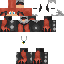
A female human skin with dark skin, wearing brown bald dressed in a red hoodie and red pants, featuring a closed mouth.